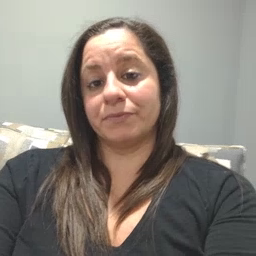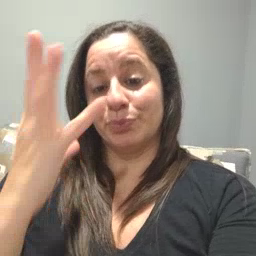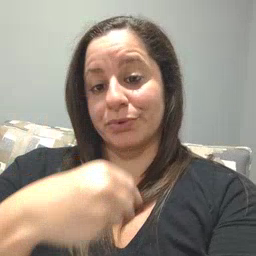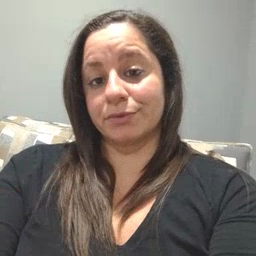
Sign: pretty